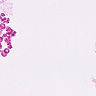
Metastatic tissue present: no